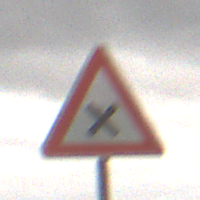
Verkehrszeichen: KreuzungOderEinmuendung
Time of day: Midday
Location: Outdoor (Nature)
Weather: Overcast
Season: NotSpecified
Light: Natural